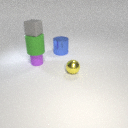
small purple rubber cylinder below large green rubber cylinder